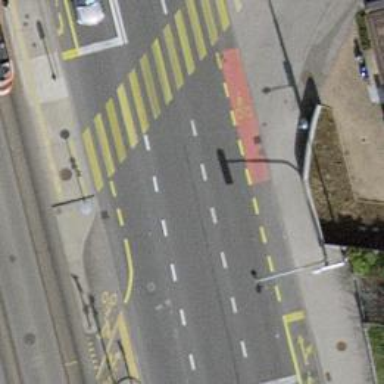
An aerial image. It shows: Road with traffic signals.